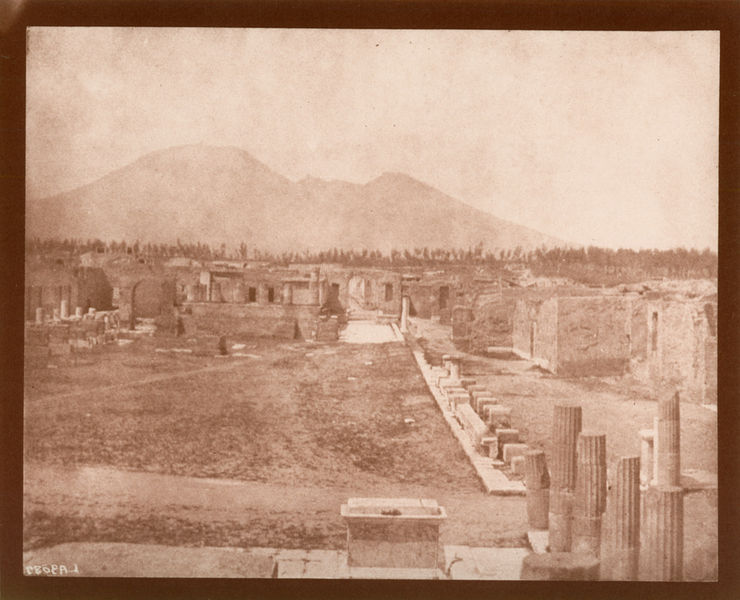
Titel: Pompeji, mit Vesuv/Vesuvio im Hintergrund
Künstler: Calvert R. Jones
Schlagwörter: berg, himmel, bäume, landschaft, sand, braun, straße, säulen, haus, alt, steine, büsche, klassizismus, schornstein, szenerie, italien, studie, berge, gebirge, leer, wüste, mauer, sepia, foto, indigo, ruine, antike, vulkan, ruinen, rom, kaputt, zeus, griechenland, tempel, römisch, pompeji, vesuv, fragmente, ausgrabung, pompej, üpmüeji